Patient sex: M
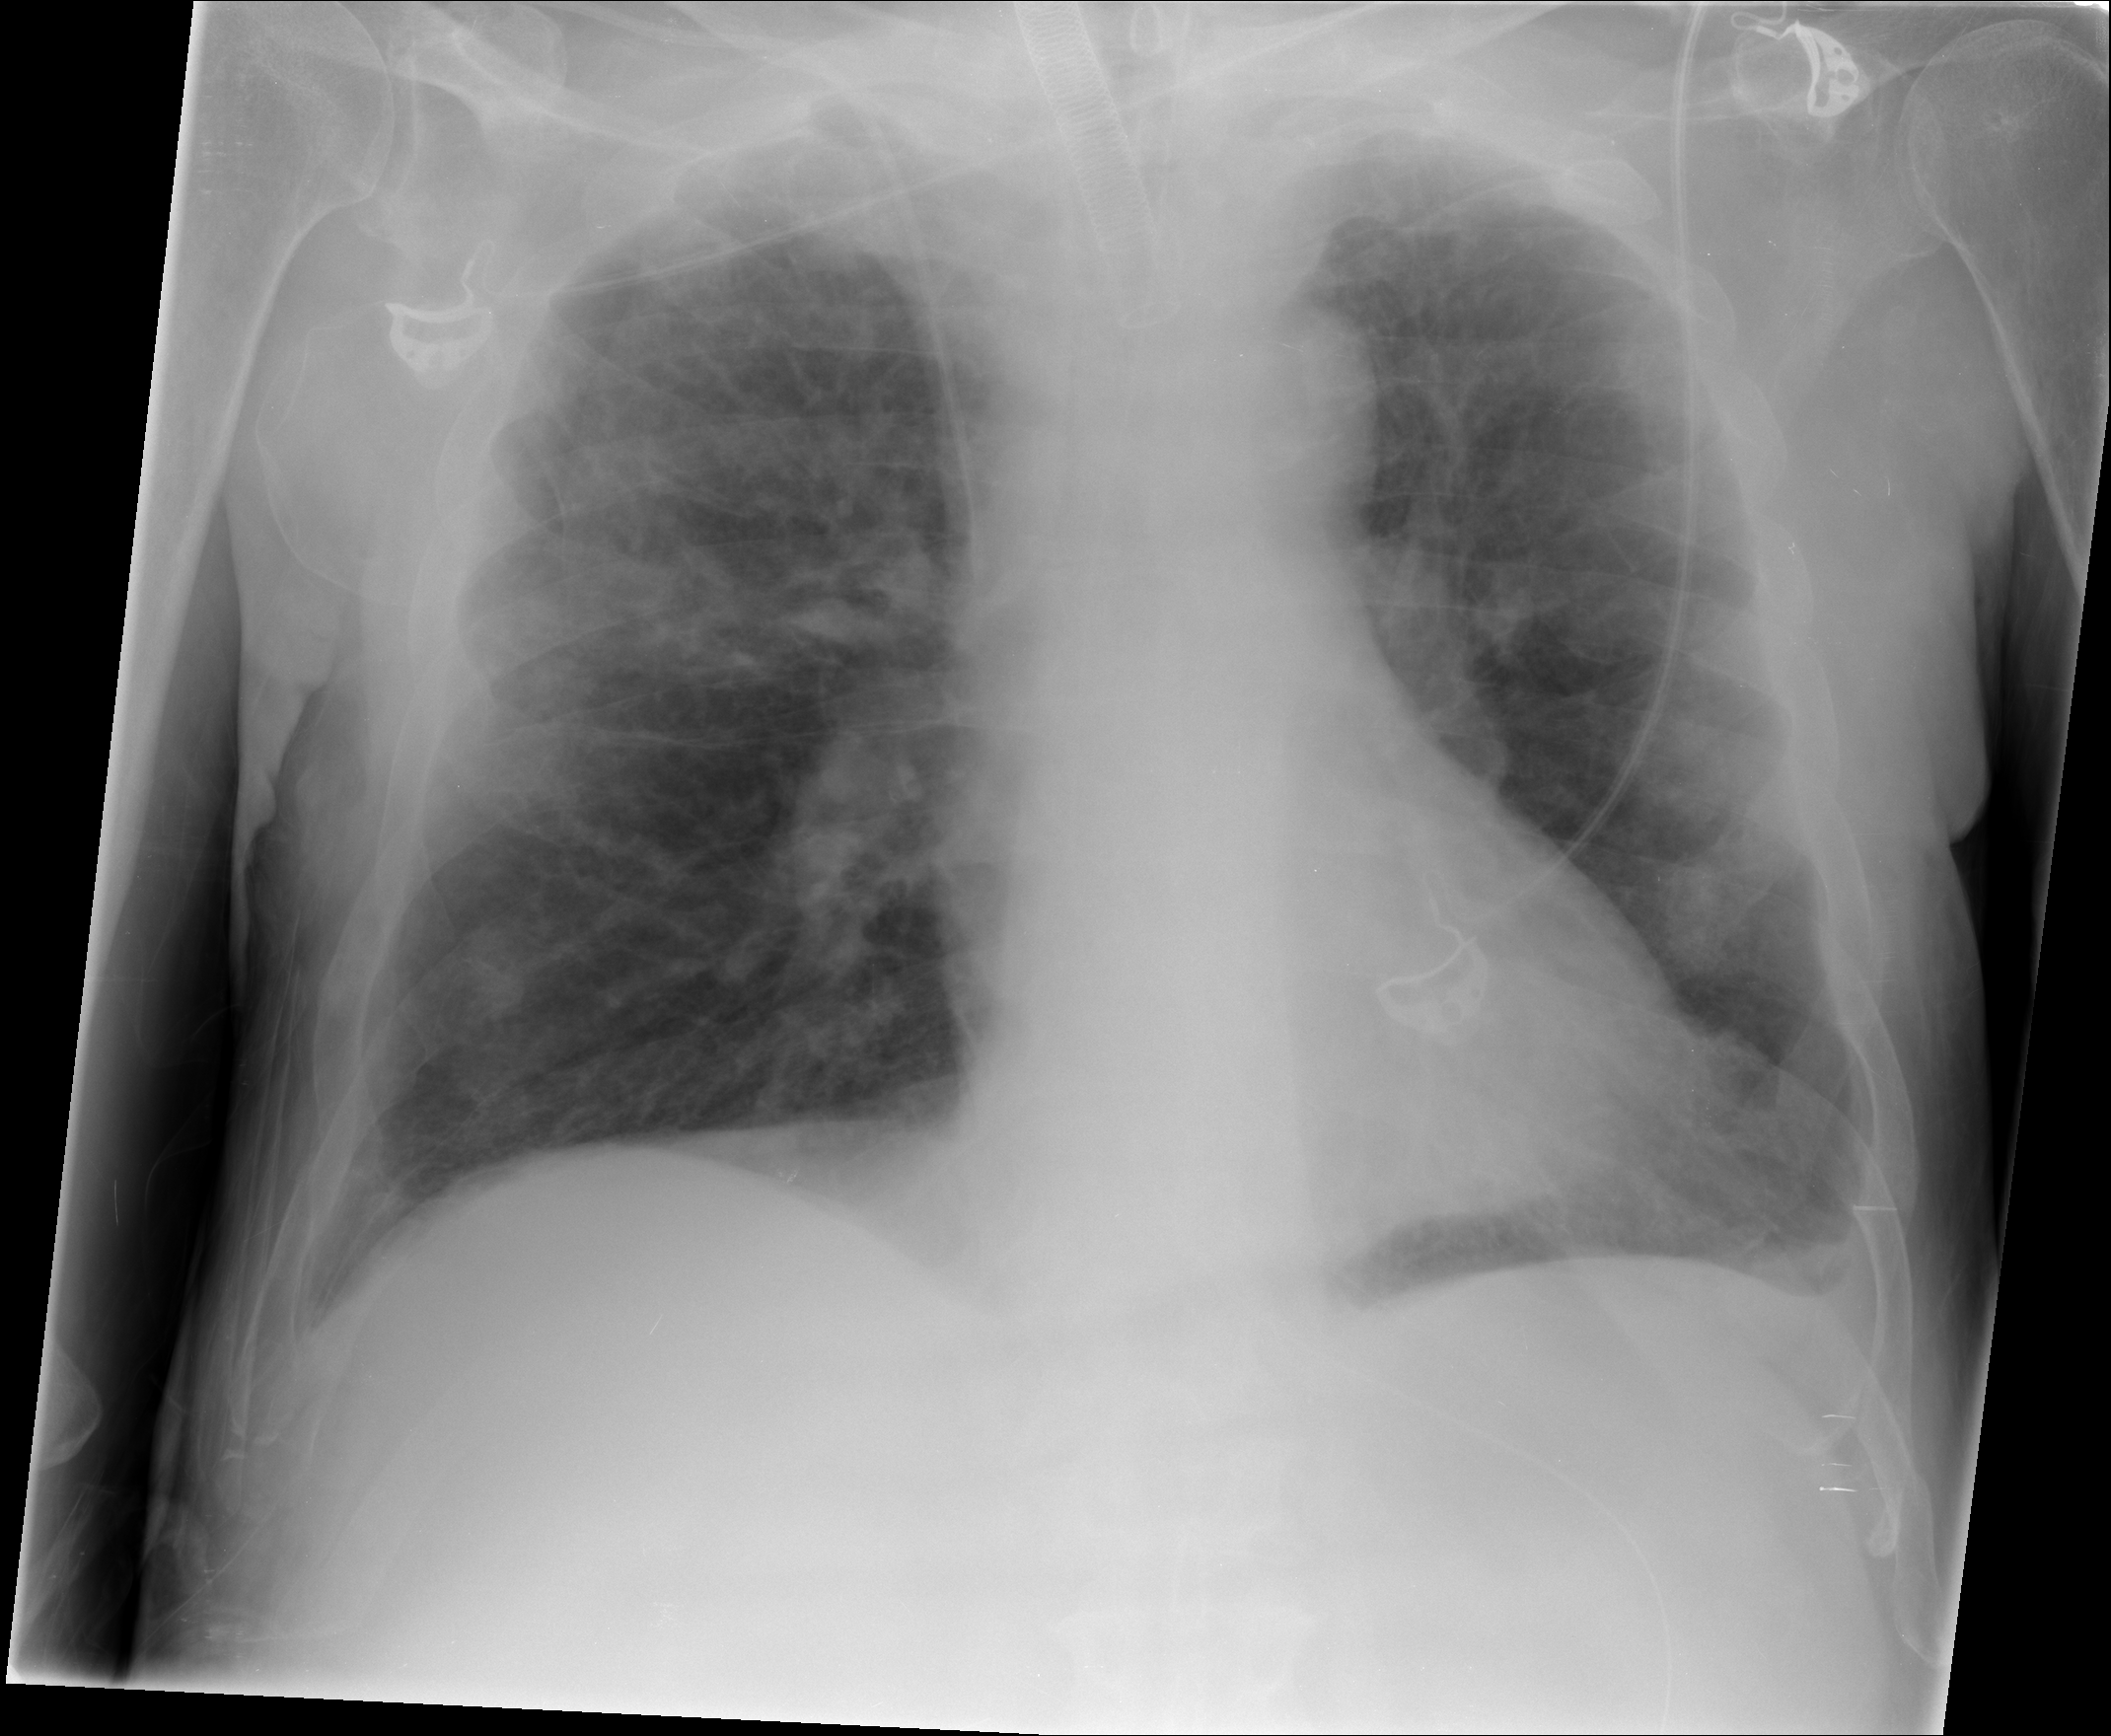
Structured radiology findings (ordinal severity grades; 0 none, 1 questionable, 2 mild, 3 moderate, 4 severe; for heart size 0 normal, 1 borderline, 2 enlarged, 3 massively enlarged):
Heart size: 0
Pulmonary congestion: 2
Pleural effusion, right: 0
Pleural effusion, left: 2
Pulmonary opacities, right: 2
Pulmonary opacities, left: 1
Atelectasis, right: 2
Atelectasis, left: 2